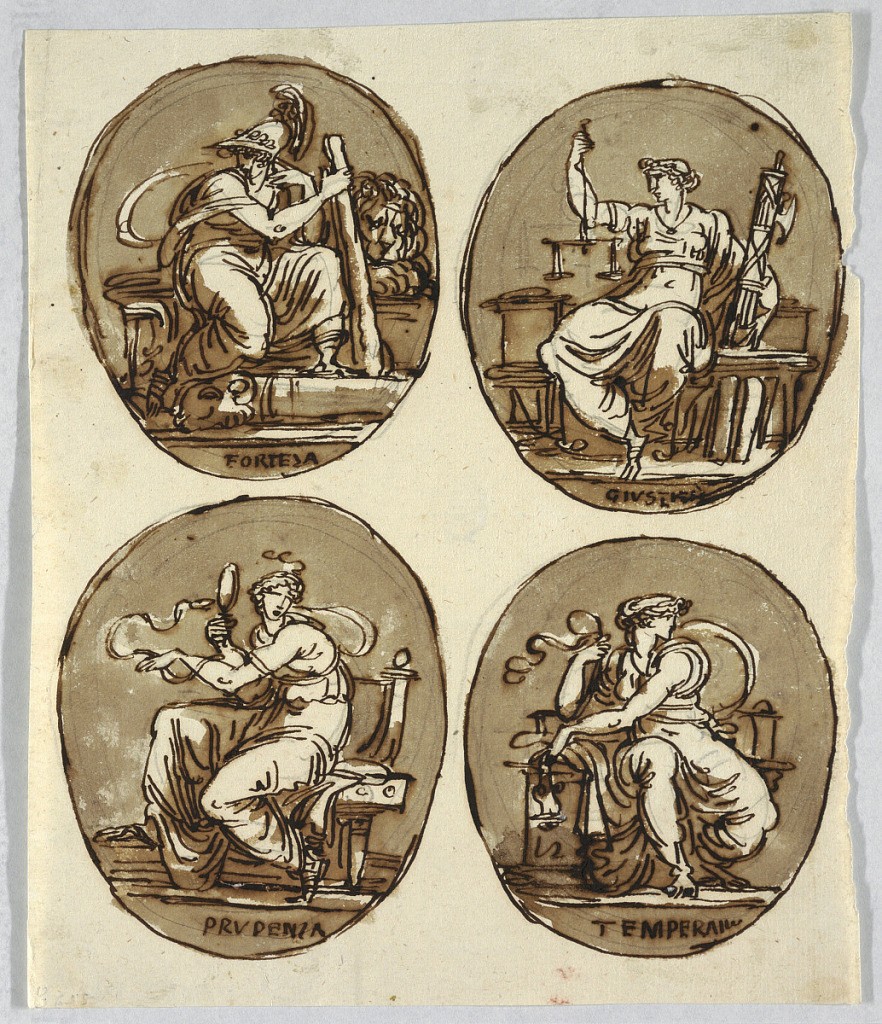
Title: Four Ovals: Fortitude, Justice, Prudence, Temperance
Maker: Felice Giani, Italian, 1758–1823
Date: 1803
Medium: Pen and brown ink, brush and brown wash over traces of graphite on cream laid paper
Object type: Drawing
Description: Fortitude: woman with helmet and holding club, sits upon bench. Lion crouches beside her. Justice: shown with pair of scales and fasces, seated. Prudence: shown with looking glass and snake sitting upon chair. Prudence: temperance shown seated holding bridle.